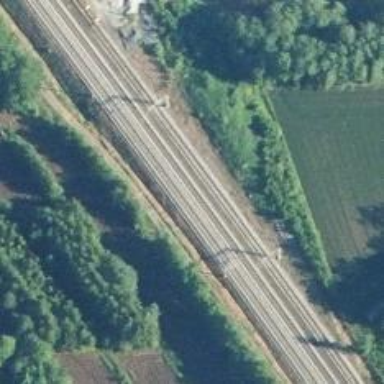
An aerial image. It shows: Continuous rail railway with electrified contact line.